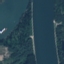
Land use / land cover: River